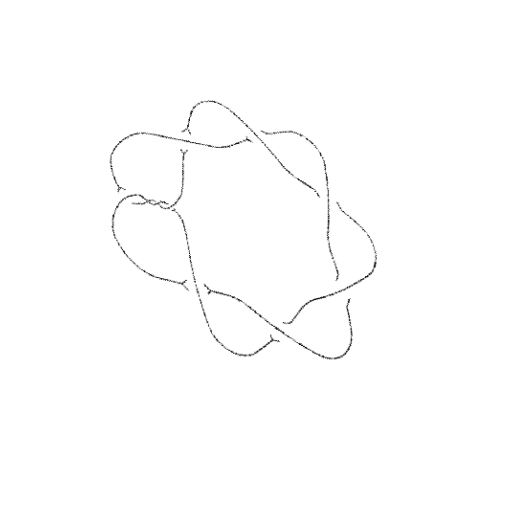
Crossing number: 10